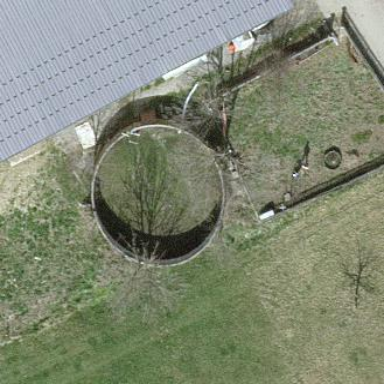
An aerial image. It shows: Storage tank with man-made structure.